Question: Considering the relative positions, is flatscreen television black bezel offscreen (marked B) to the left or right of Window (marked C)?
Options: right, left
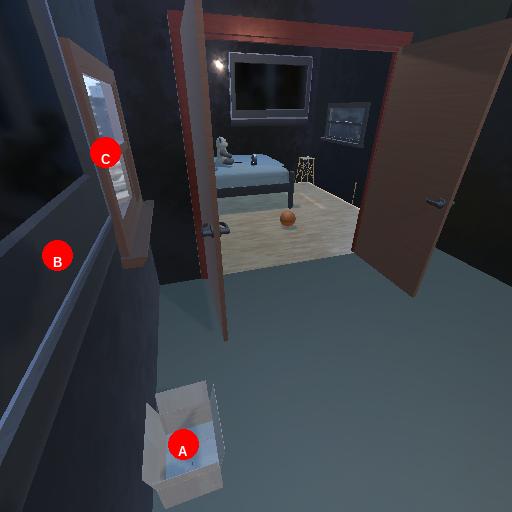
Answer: right